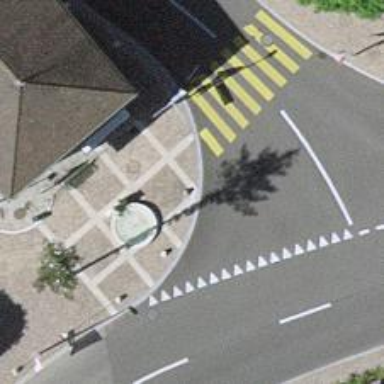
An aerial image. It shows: Bollard.